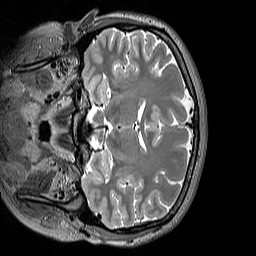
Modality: T2w
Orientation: coronal
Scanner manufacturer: siemens
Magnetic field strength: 3 T
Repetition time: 3.2 s
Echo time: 0.406 s